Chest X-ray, AP view. Patient: 47 years old, sex F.
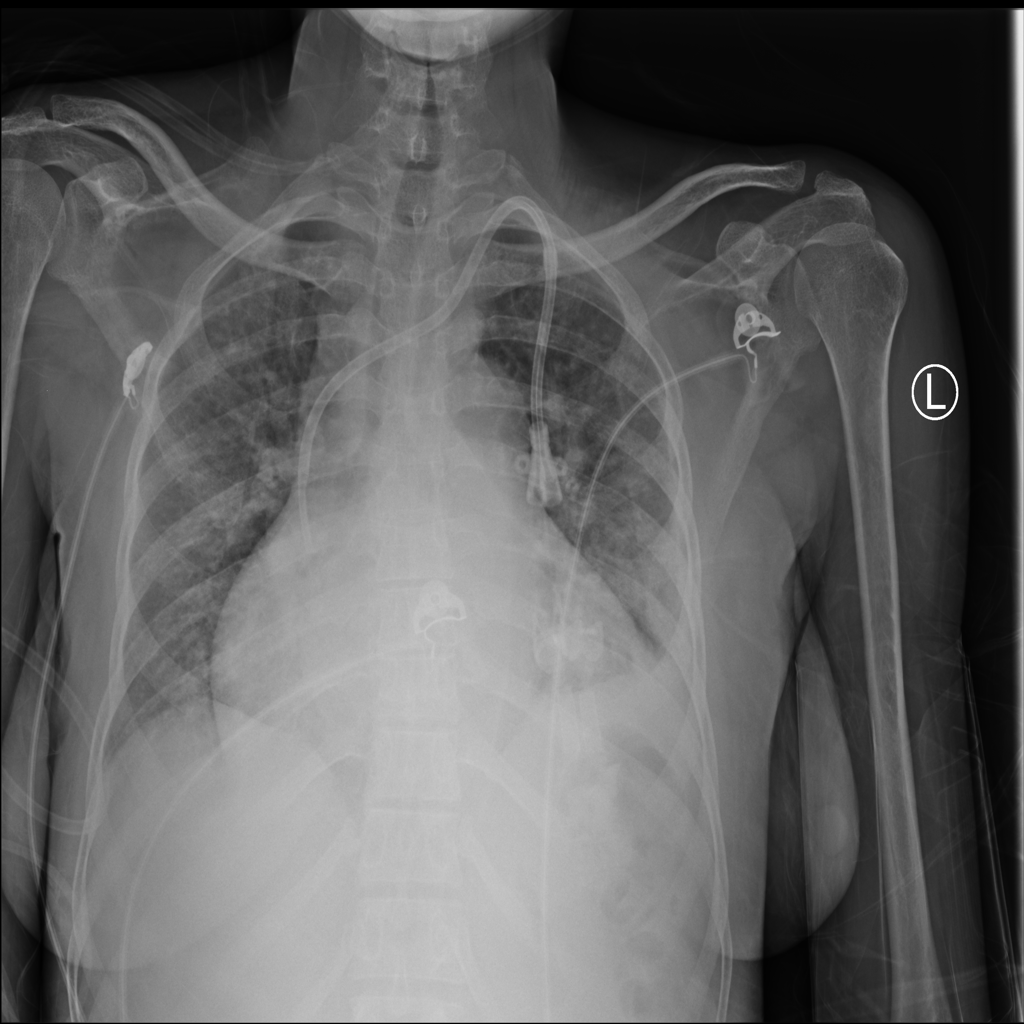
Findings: Cardiomegaly